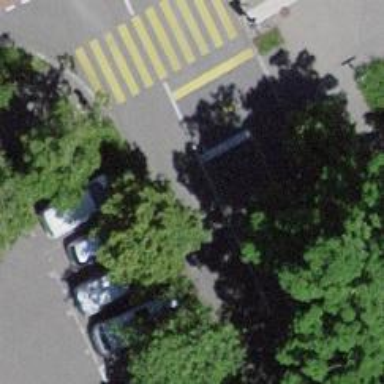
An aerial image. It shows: Road with traffic signals for signaling.